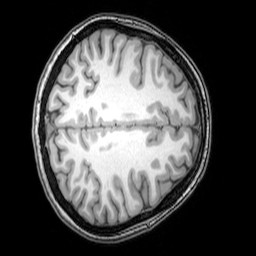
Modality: T1w
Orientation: axial
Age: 26
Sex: female
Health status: healthy
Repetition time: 0.081 s
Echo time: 0.037 s